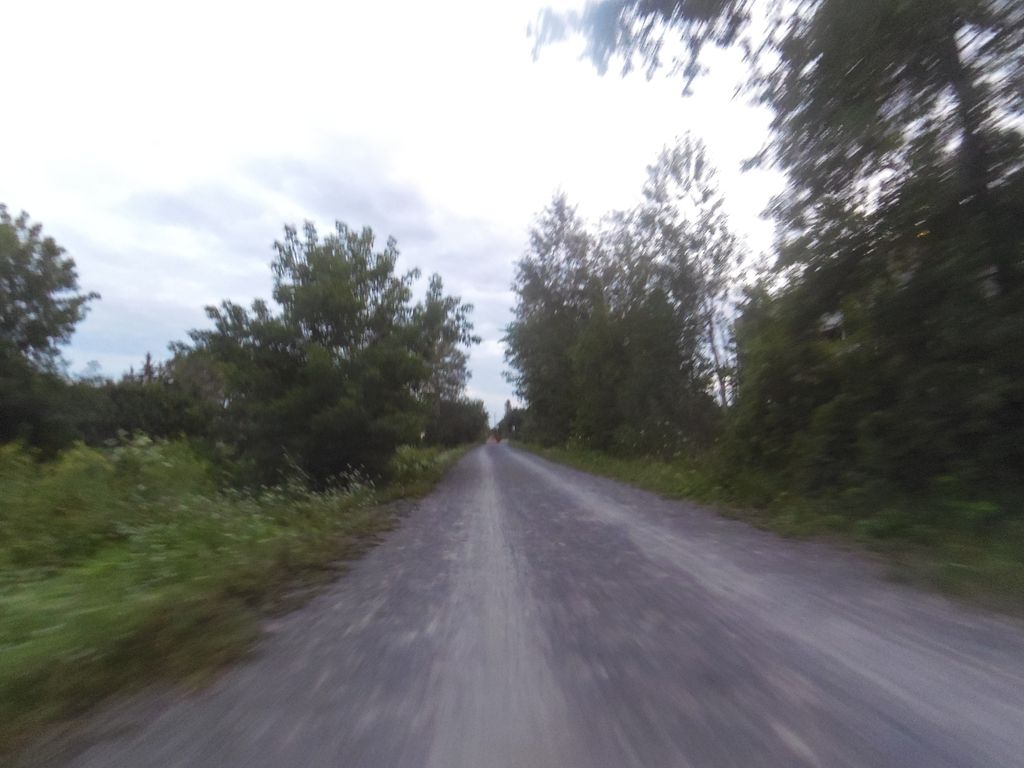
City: ottawa-gatineau